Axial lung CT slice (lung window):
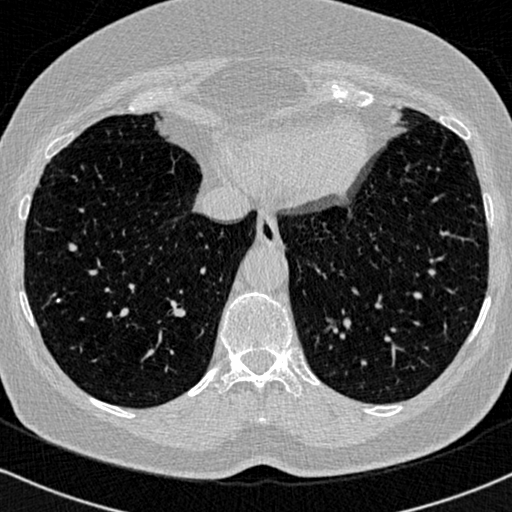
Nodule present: no